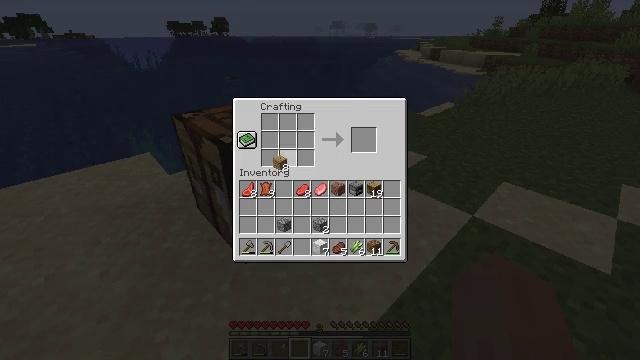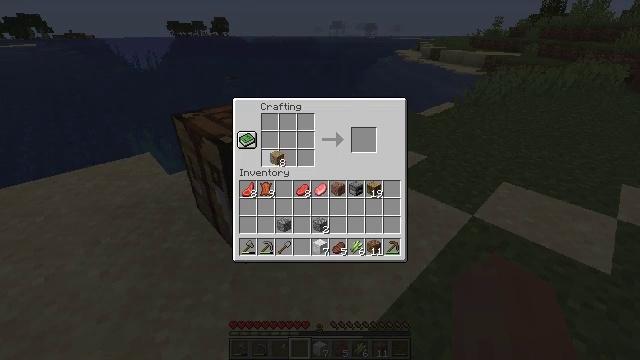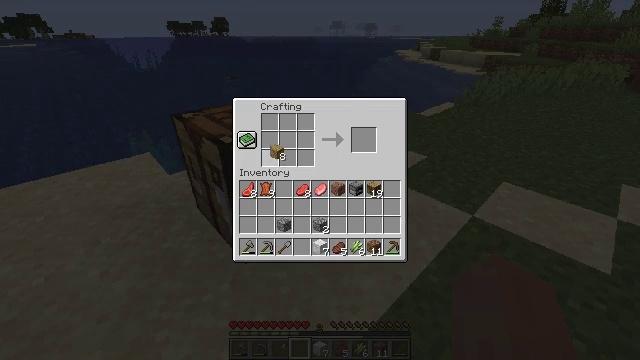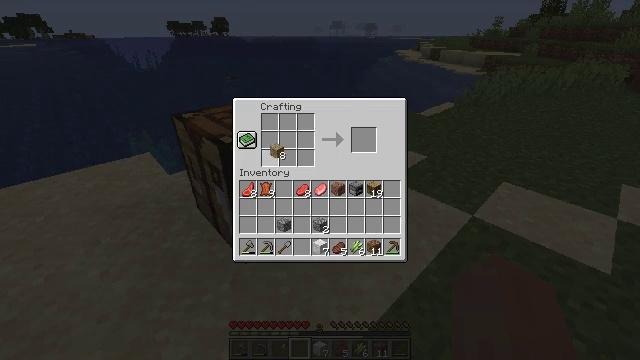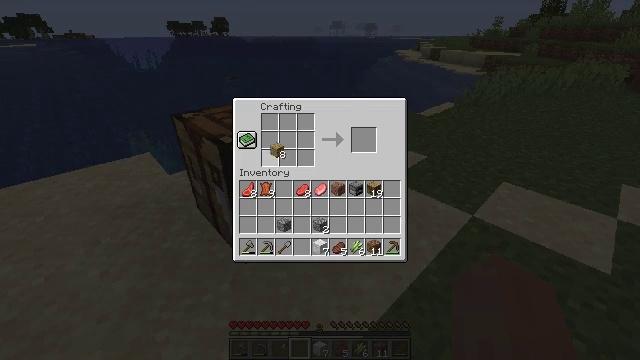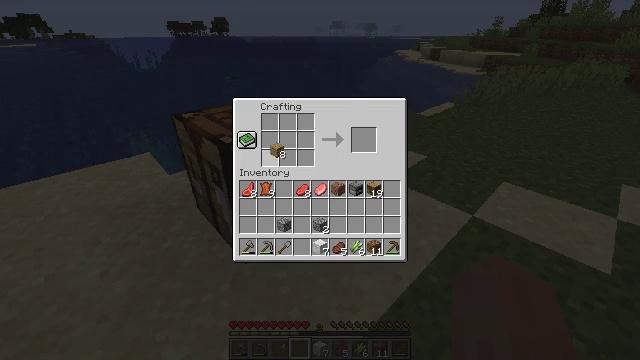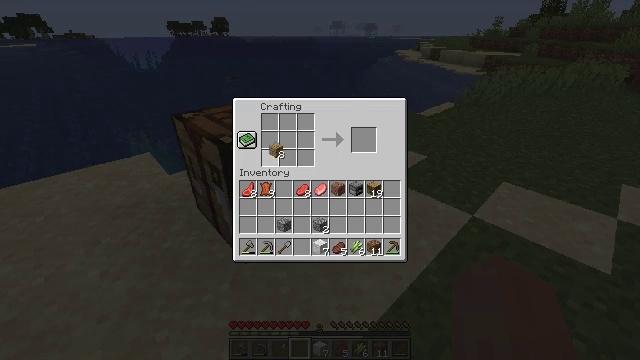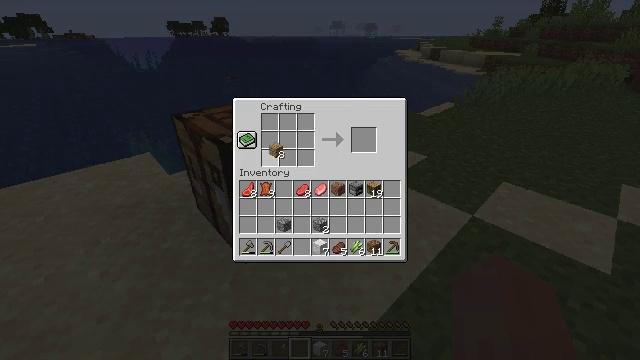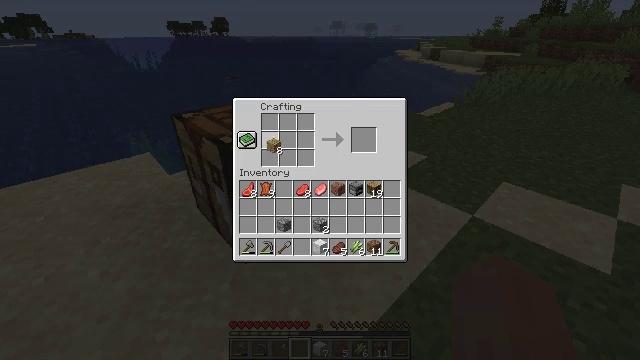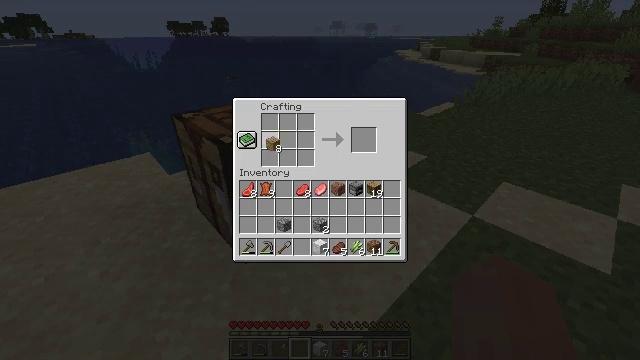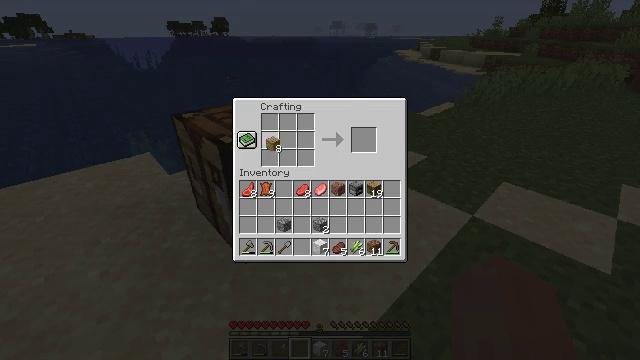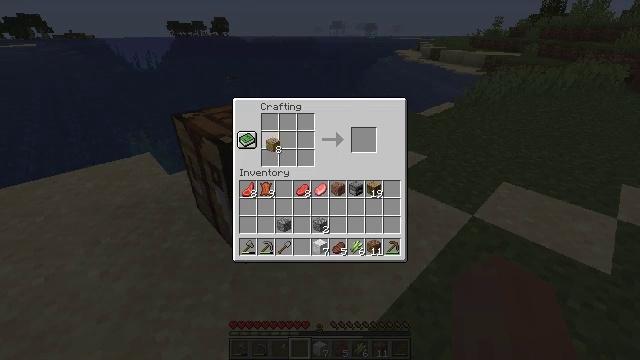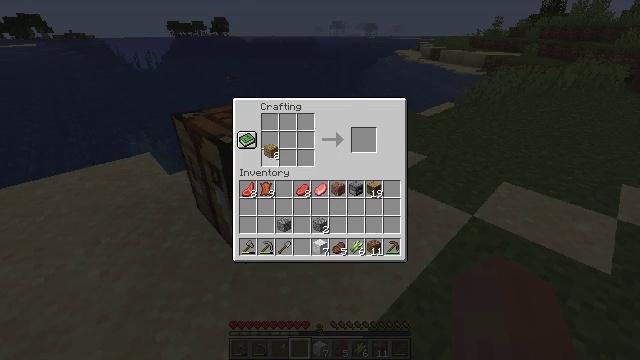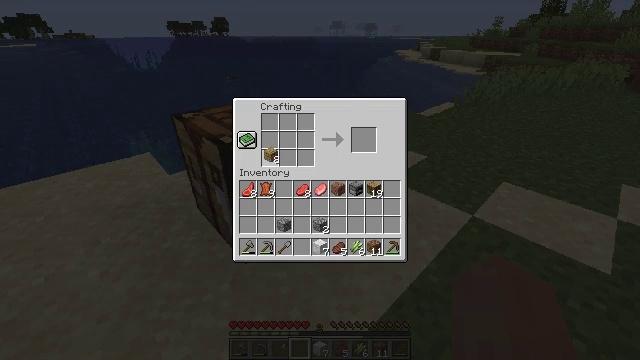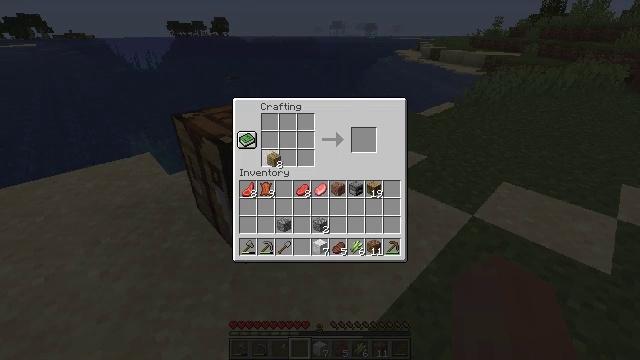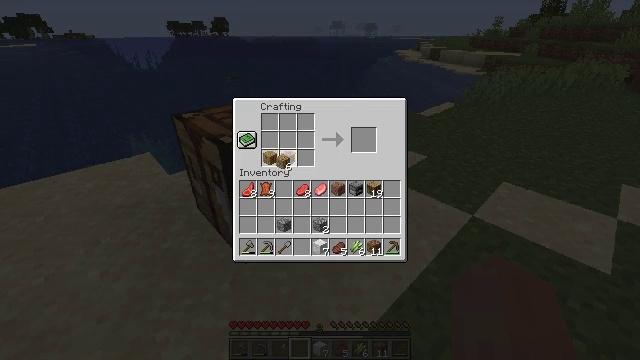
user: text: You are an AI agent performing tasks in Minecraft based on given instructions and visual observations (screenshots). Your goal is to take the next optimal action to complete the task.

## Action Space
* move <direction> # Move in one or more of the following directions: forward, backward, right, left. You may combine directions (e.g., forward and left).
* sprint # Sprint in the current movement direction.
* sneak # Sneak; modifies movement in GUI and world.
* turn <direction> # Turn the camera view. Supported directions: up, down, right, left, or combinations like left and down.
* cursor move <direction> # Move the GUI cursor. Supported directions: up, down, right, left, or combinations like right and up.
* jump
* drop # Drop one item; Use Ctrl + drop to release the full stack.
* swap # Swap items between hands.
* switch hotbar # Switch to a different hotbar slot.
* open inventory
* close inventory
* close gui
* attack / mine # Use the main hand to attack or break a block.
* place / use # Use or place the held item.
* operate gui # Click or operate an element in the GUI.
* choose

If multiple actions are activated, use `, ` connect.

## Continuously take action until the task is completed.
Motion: motion action
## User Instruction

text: Make a oak boat using oak planks.
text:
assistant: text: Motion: no_op
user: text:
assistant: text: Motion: no_op
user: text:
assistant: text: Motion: no_op
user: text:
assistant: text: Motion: no_op
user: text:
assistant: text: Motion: no_op
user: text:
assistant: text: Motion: no_op
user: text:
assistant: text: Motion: no_op
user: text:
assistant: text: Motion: no_op
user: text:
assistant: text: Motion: no_op
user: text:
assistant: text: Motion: no_op
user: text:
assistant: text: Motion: choose
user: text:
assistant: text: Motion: choose
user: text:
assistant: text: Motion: choose
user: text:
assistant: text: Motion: choose
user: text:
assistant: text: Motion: cursor move right, choose
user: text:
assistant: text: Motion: cursor move right, choose
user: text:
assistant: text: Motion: choose
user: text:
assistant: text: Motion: choose
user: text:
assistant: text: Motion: choose
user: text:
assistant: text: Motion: choose
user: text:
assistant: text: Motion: choose
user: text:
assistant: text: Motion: choose
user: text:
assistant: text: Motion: choose
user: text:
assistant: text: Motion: choose
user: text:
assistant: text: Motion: choose
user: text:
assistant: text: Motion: choose
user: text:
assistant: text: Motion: no_op
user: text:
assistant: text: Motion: no_op
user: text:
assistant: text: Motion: cursor move left
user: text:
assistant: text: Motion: cursor move left